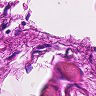
Metastatic tissue present: no